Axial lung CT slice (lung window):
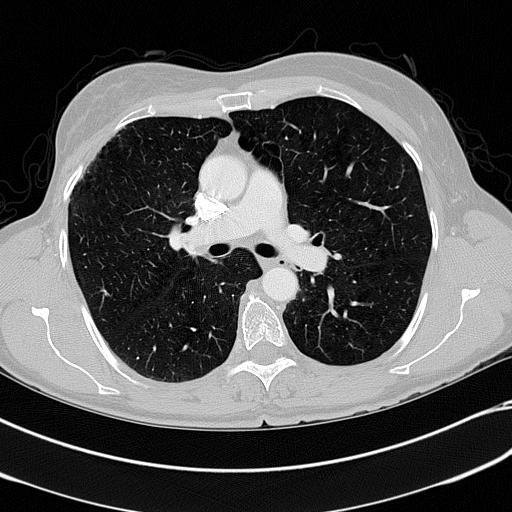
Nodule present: no